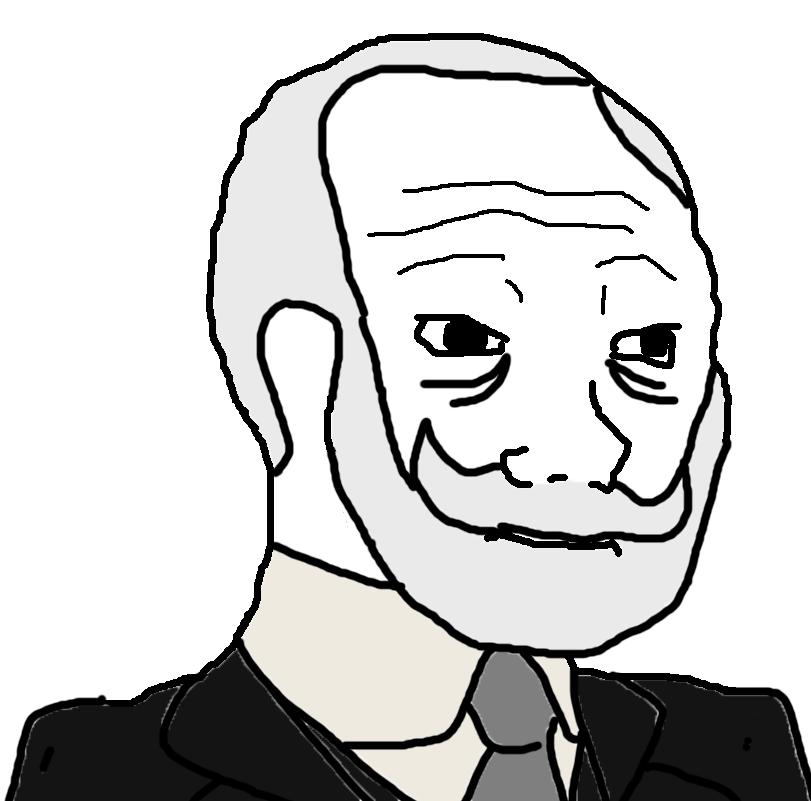
Label: 5_Blobjak